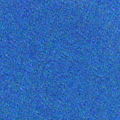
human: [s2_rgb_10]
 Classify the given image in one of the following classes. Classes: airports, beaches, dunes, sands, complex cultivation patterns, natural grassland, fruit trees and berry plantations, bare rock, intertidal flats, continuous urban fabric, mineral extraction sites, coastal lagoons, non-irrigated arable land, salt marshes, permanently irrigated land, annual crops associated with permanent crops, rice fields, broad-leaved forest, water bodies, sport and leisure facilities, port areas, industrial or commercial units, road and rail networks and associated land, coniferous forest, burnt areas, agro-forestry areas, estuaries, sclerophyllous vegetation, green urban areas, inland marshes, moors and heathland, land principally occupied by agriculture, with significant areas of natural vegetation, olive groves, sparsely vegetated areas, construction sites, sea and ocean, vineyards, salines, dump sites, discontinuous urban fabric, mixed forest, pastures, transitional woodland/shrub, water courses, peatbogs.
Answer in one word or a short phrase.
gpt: sea and ocean